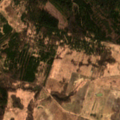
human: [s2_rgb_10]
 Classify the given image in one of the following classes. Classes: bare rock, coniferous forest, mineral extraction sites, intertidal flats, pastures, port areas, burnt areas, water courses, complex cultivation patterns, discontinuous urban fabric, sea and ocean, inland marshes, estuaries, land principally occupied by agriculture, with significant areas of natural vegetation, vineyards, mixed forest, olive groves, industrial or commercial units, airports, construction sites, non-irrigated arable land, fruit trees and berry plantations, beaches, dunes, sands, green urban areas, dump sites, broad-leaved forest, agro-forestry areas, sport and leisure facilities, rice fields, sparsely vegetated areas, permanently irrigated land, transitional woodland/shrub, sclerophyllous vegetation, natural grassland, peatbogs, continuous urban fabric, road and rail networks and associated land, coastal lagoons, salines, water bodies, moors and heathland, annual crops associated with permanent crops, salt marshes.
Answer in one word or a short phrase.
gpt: non-irrigated arable land, coniferous forest, mixed forest, transitional woodland/shrub